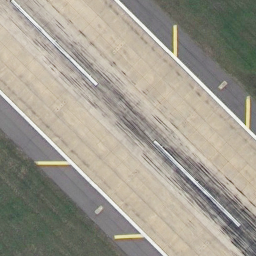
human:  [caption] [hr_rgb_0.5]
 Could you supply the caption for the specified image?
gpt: There are some mark lines on the straight runway .

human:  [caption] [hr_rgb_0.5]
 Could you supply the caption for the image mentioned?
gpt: A straight runway with some mark lines on it .

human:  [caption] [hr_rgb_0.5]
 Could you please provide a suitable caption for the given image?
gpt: It is a straight runway with some mark lines on it .

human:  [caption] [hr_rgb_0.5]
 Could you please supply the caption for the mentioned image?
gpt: It is a straight runway with some white mark lines on it .

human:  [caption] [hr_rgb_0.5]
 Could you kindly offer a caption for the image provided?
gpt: A straight runway with some white mark lines on it .